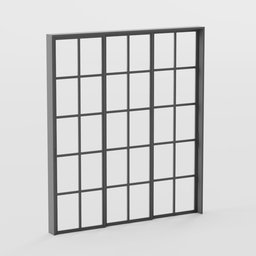
Label: architecture